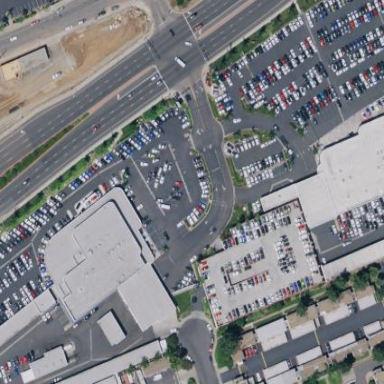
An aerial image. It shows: Retail area with car shop.